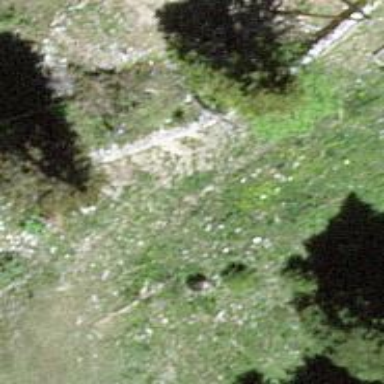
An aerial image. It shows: Dry stone wall barrier.